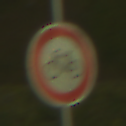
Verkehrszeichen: VerbotRadverkehr
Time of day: Night
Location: Outdoor (Urban)
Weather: PartlyCloudy
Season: NotSpecified
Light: Artificial